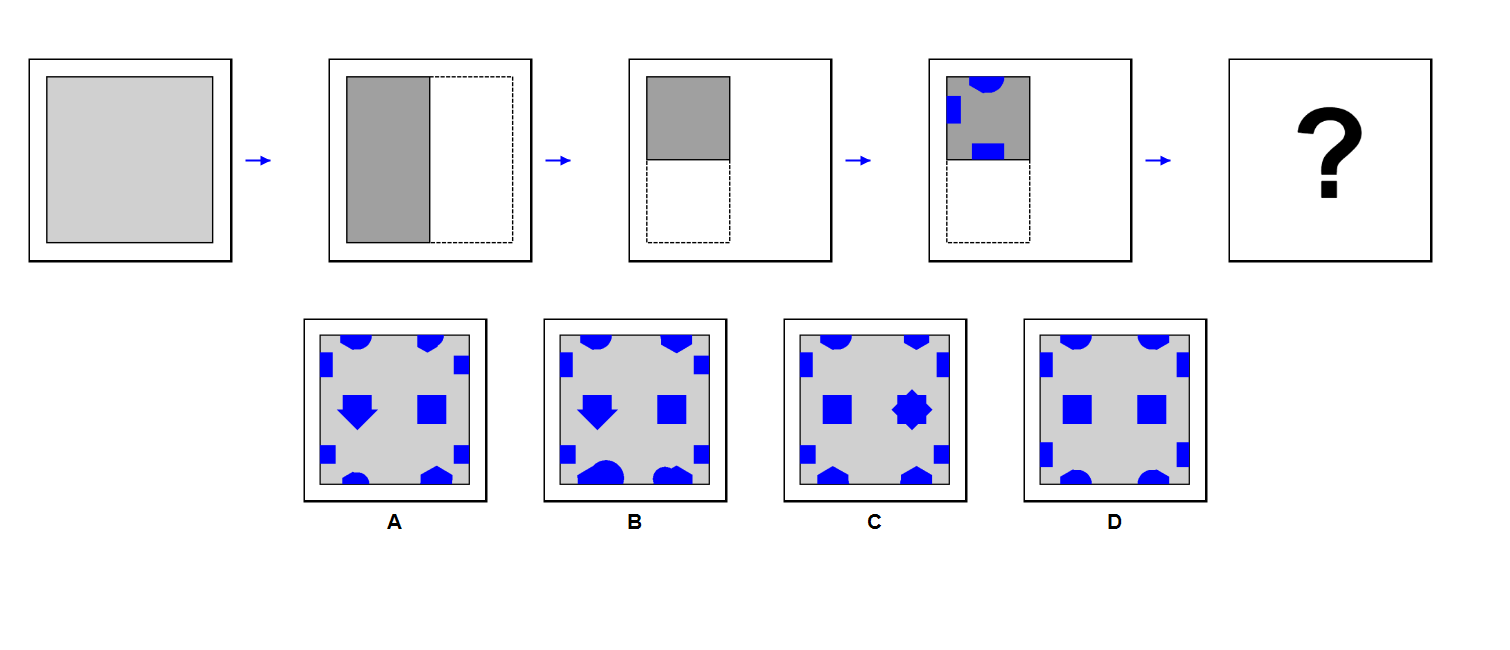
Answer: D